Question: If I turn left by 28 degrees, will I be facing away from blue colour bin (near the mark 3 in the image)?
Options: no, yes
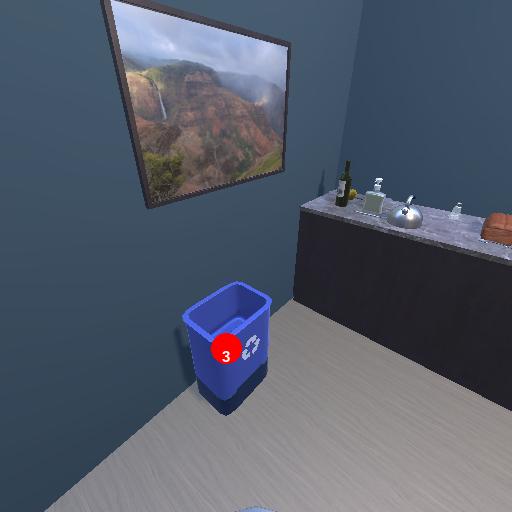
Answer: no